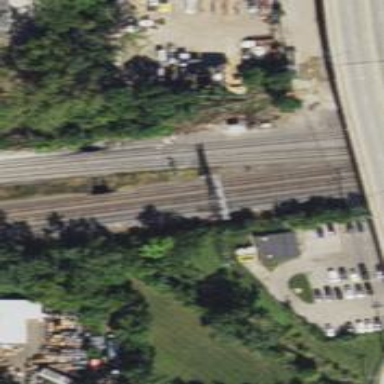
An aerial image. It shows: Railway signal.